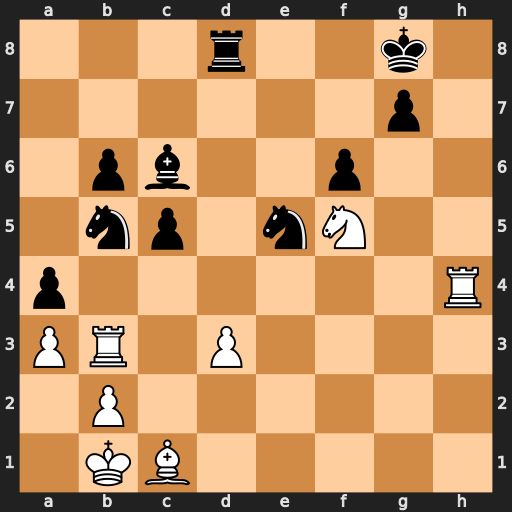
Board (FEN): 3r2k1/6p1/1pb2p2/1np1nN2/p6R/PR1P4/1P6/1KB5
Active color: w
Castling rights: -
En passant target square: -
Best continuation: Ne7+ Kf7 Nxc6 axb3 Nxd8+